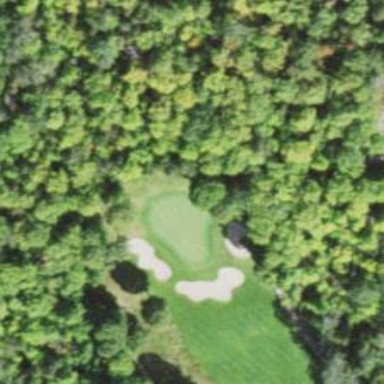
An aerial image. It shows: Golf hole.